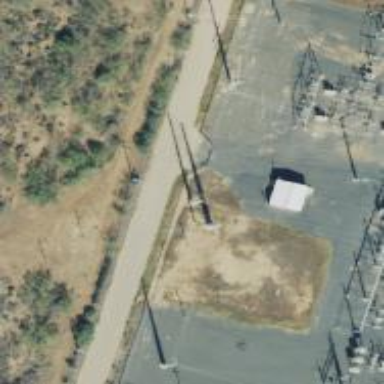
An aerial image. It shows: Power tower.